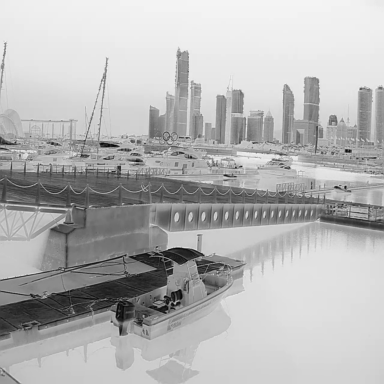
There are eight objects shown in the infrared image, including seven canoes, and a sailboat.